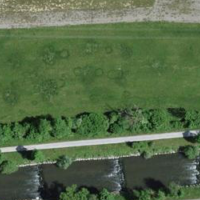
EUNIS habitat code: 52
Species observed at this site:
Calliptamus italicus
Gryllus campestris